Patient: sex M, age 72
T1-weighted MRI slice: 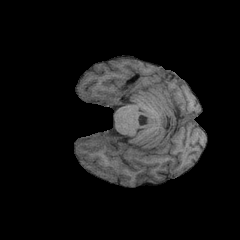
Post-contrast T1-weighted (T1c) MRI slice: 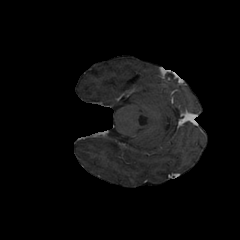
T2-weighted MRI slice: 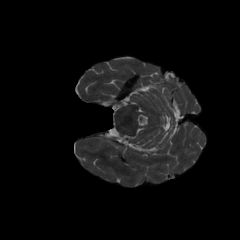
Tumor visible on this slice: no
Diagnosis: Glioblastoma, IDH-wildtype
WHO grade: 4